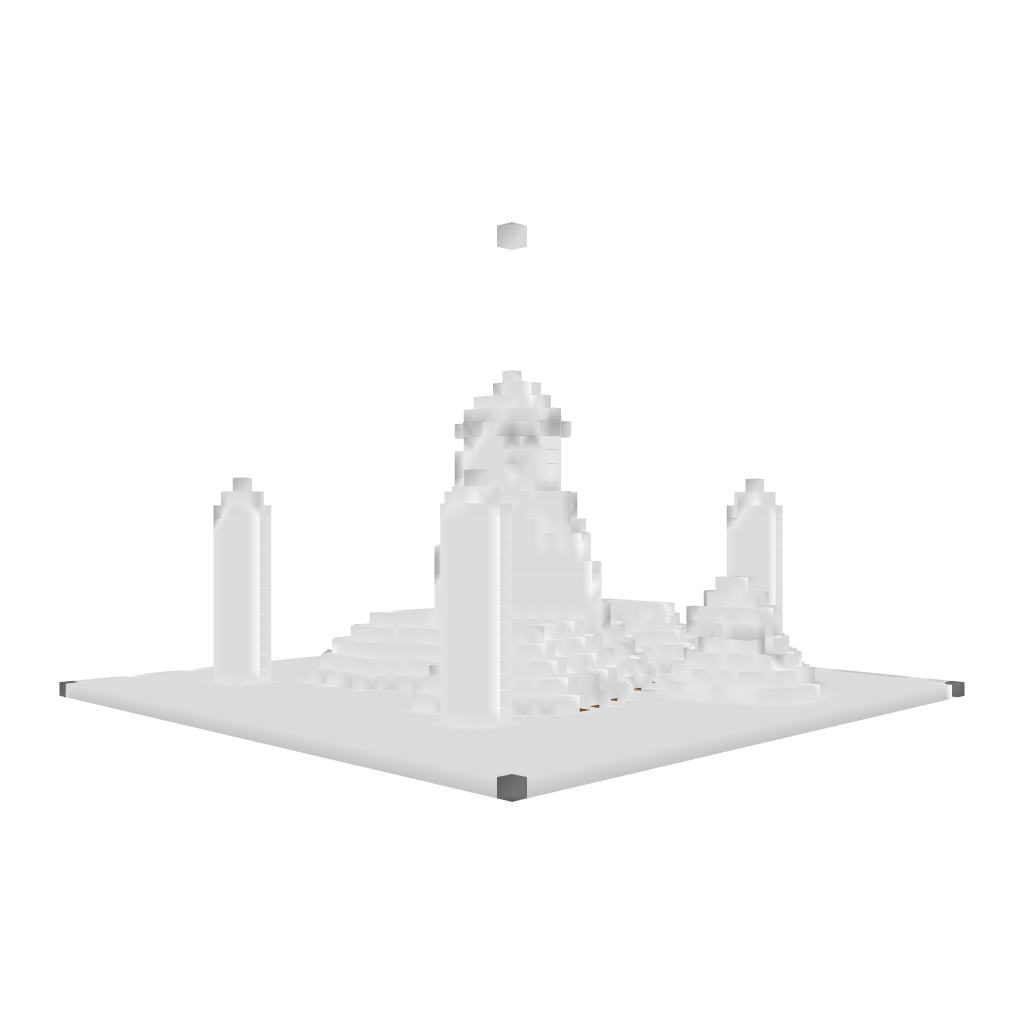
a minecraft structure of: Adventure Time Ice Kingdom - By Cybersneeze bad low quality